Interaction volume radius: 5 \u00c5
Interaction volume height: 10 \u00c5
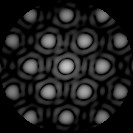
Disorder parameter: 0.05865